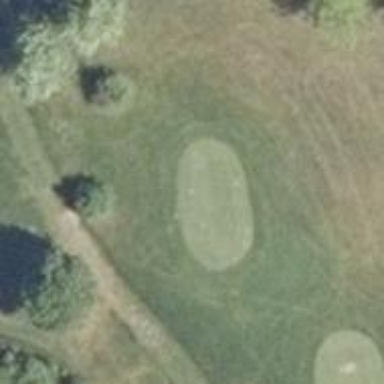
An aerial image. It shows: Golf tee.